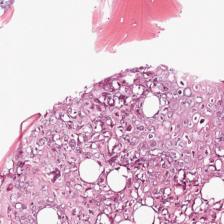
Label: Viable